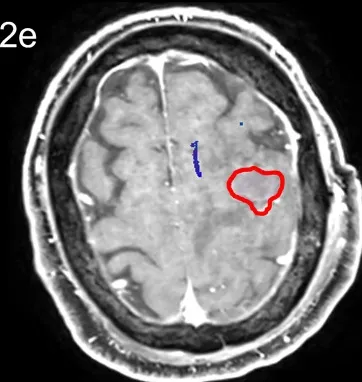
Case 2. Left panels show ON results, right panels AN results. Panels (E, F) Overlap of tracking and postoperative T1-weighted imaging after elastic fusion with the resection cavity marked in red.
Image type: radiology (mri)